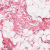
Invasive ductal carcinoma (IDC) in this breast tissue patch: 0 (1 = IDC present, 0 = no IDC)